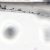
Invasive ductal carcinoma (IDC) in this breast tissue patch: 0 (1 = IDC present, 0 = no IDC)